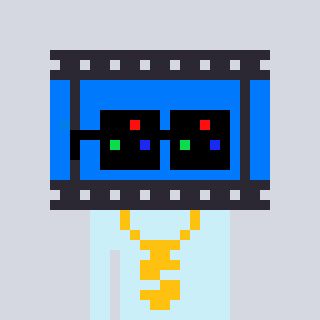
a pixel art character with square black sunglasses, a film strip-shaped head and a cold-colored body on a cool background